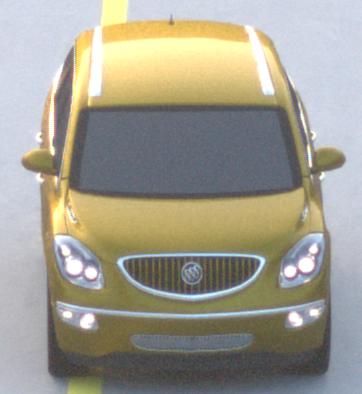
Make: Buick
Model: Enclave
Detailed model: GMT967
Model produced from: 2007
Model produced until: 2017
Doors: 5
Color: yellow
Road condition: dry road
Daytime: sunrise or sunset
Contrast: low contrast